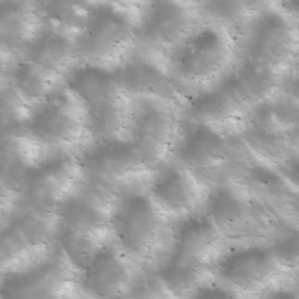
Label: non_frost